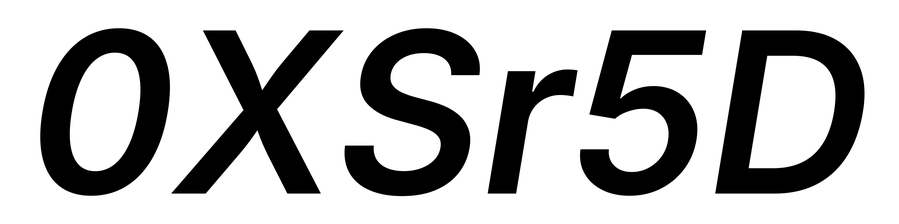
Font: Inter-Italic_SemiBold_Italic